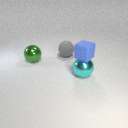
large gray rubber sphere behind large cyan metal sphere